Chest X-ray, PA view. Patient: 30 years old, sex F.
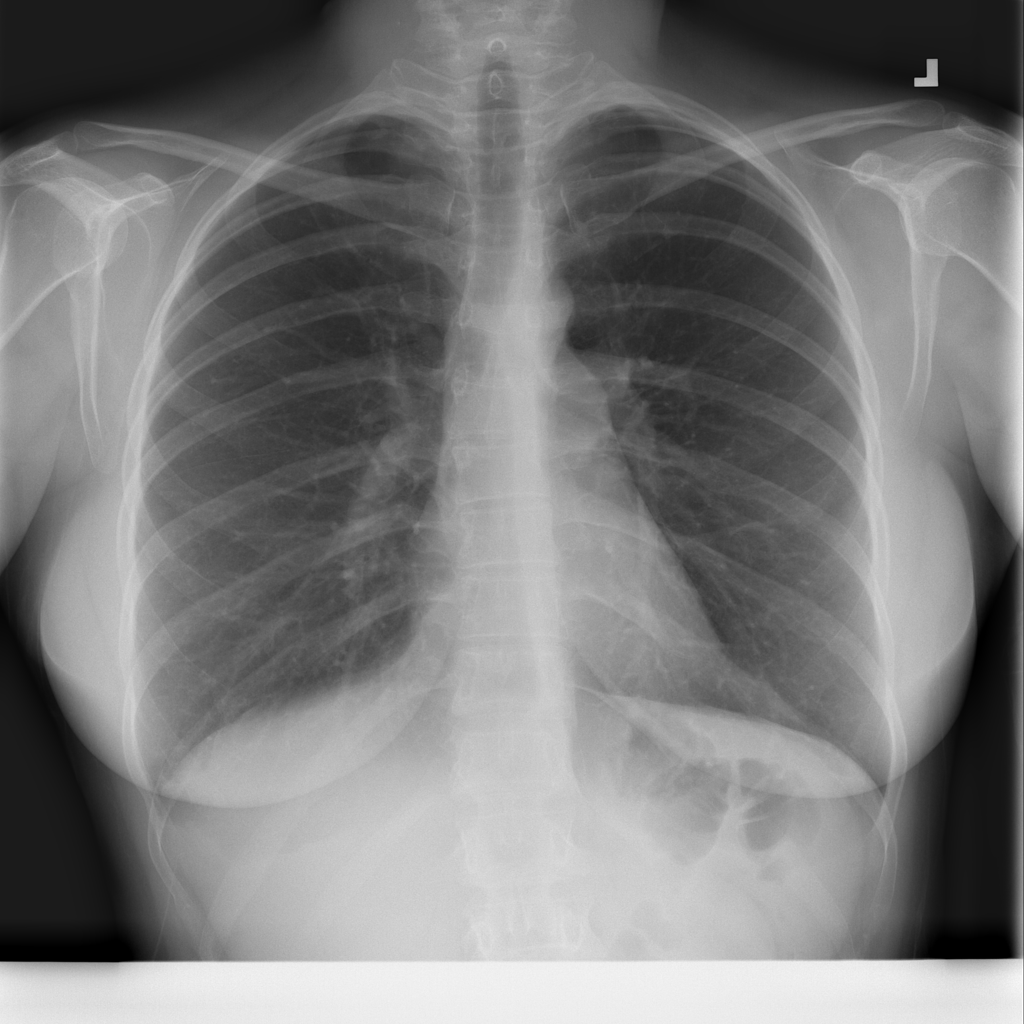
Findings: No Finding